Field crop: maize
Growth stage: 2
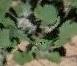
Species: chenopodium